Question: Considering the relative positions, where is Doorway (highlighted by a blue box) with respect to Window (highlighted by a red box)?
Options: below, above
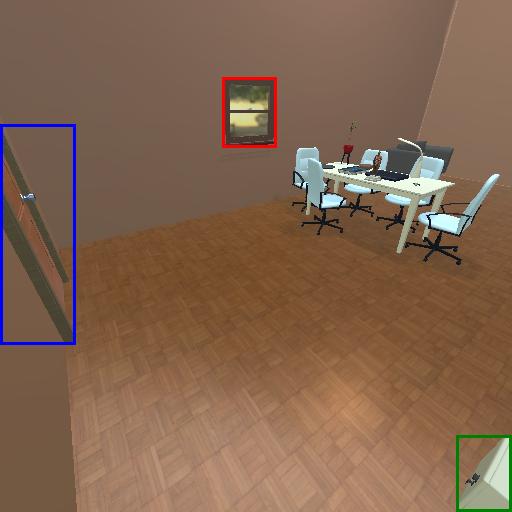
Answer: below